Question: So Im trying to create a menu with simple rollovers using CSS:
'''
img.fade {
opacity: 1;
-webkit-transition: opacity .08s linear;
}
img.fade:hover {
opacity: 0;
}
'''
Html:
'''
<a href="#" class="main_menu_option"><span style="position: relative;"><img src="img/home_btn_hover.png" alt="#" class="fade" ><img style="position: absolute; left: 0px;" src="img/home_btn.png" class="fade" /></span></a>
<a href="#" class="main_menu_option"><span style="position: relative;"><img src="img/explore_btn_hover.png" alt="#" class="fade" ><img style="position: absolute; left: 0px;" src="img/explore_btn.png" class="fade" /></span></a>
<a href="#" class="main_menu_option"><span style="position: relative;"><img src="img/dives_btn_hover.png" alt="#" class="fade" ><img style="position: absolute; left: 0px;" src="img/dives_btn.png" class="fade" /></span></a>
'''
Works OK in safari/chrome but Firefox is having some alignment issues that I can't seem to fix. Any ideas?
<URL>

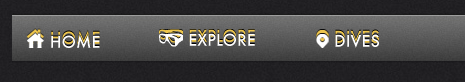
Answer: The original image (yellow) is inline, while the overlaid one is block, the inline one gets slightly different positioning due to the extra spacing inline images get below, I think it has something to do with baseline spacing or something.
In any case, it seems that giving the wrapping span display block fixes the issue. Although I can't attest as to what that does in the other browsers, I just did a quick Firebug hack.
If that doesn't fix it, or messes up in other browsers, you basically have to redo the whole thing slightly so that both images are either block, or inline (or inline-block, maybe, but the point is they have to have the same display style).
Btw, must say, very nice site design :)